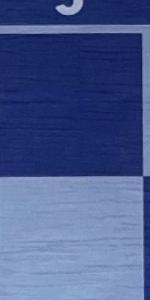
Label: Empty